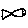
Label: fish